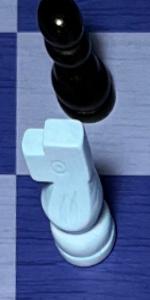
Label: Knight_White